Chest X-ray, PA view. Patient: 62 years old, sex M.
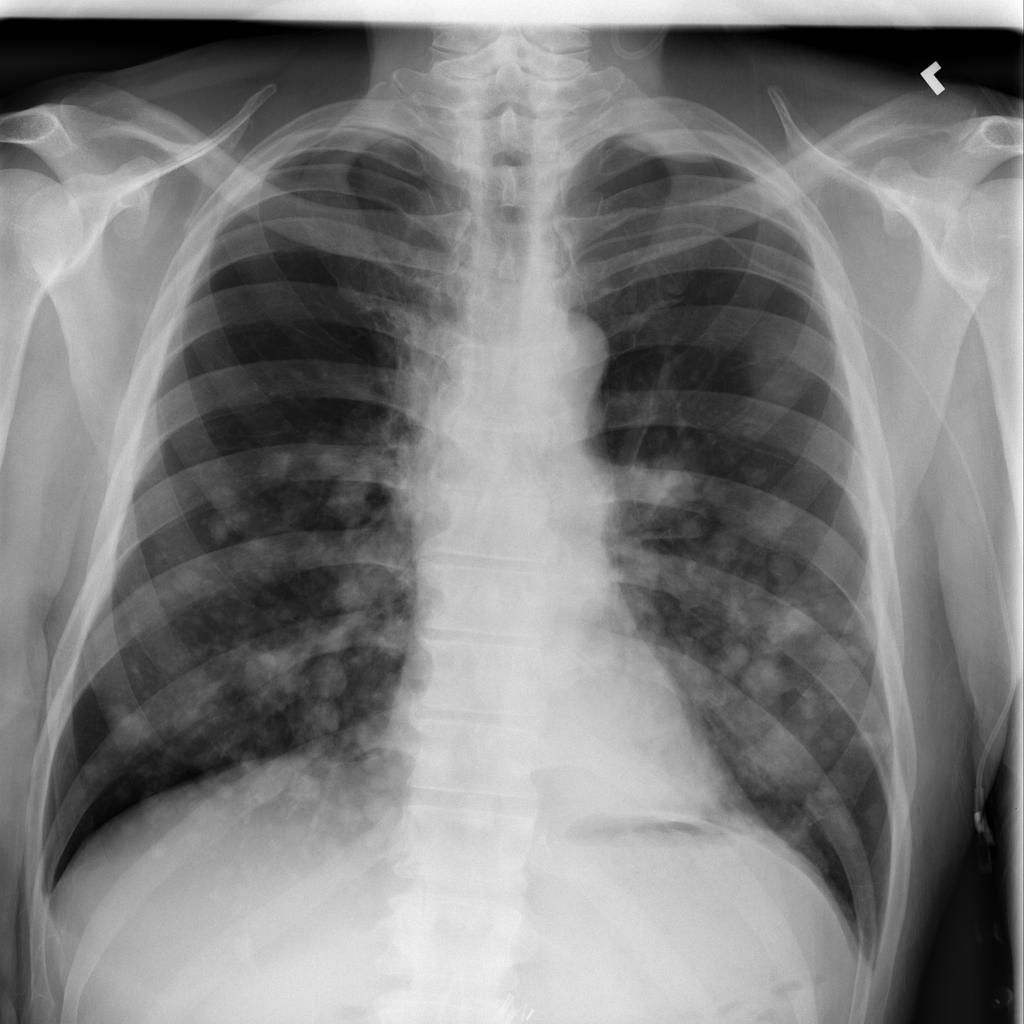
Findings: Mass